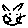
Label: cat